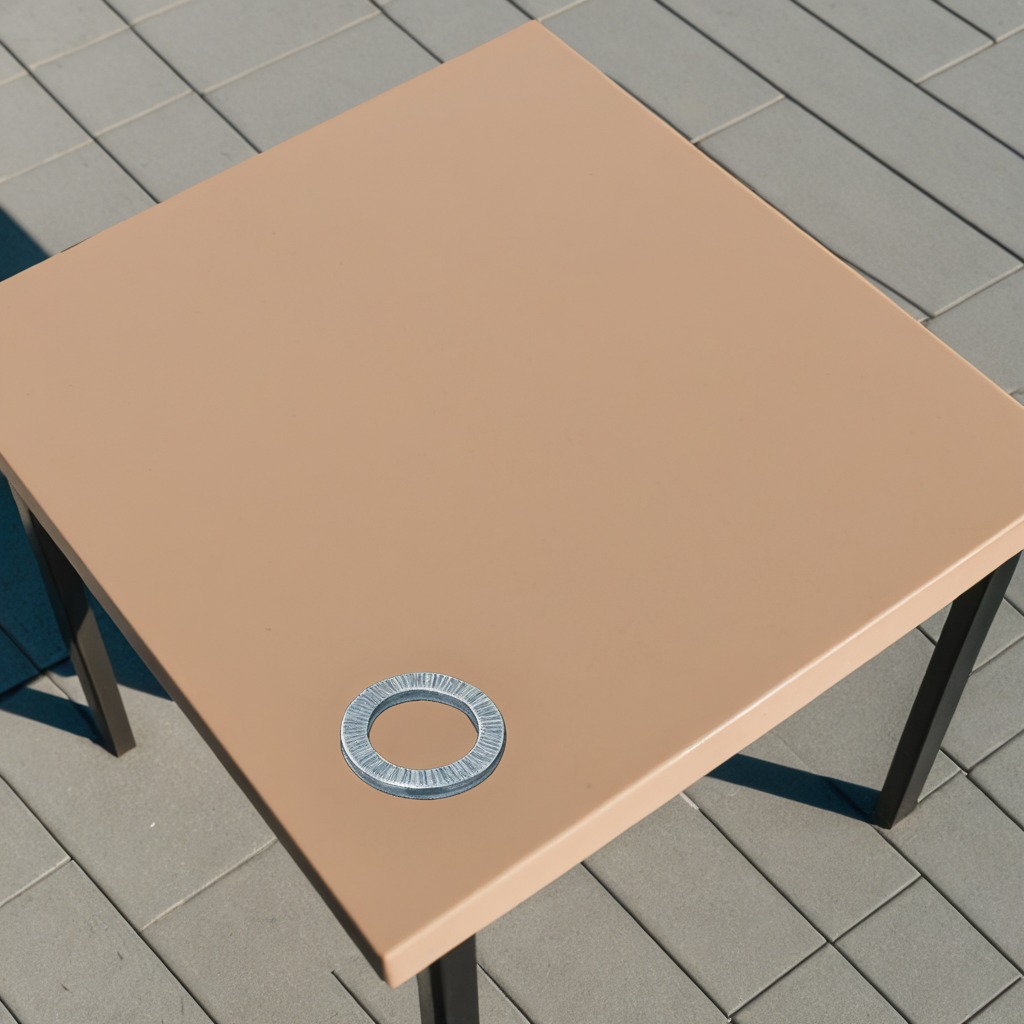
A flat metal washer is lying on the table.